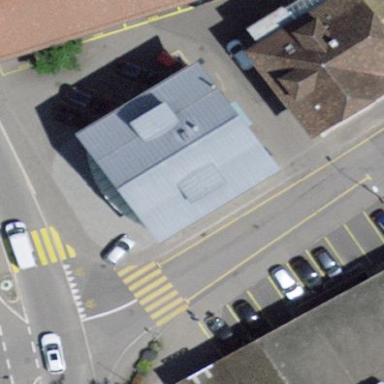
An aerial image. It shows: Residential building serving as pharmacy.